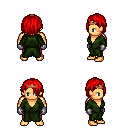
a pixel art fantasy rpg character, male body template, human, tanned skin, green robe, red pants, red bangs hairstyle, bronze tiara, metal gloves, four views (front, back, left, right), 2x2 character sprite sheet, small pixel art, hard edges, no anti-aliasing